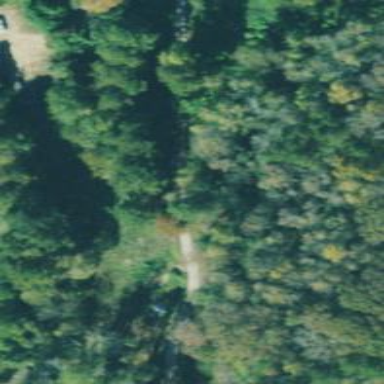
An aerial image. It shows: Culvert tunnel.